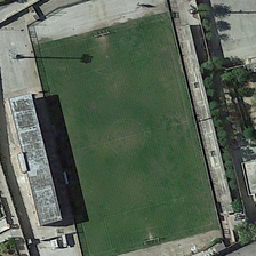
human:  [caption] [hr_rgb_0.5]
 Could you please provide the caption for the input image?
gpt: Here is a pitch of soccer near the big room.

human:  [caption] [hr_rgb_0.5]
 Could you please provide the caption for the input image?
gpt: the football playground has a old rectangular grandstand .

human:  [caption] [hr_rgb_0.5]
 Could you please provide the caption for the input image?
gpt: Soccer fields are built in concrete around buildings and trees.

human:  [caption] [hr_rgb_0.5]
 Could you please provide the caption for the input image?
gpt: The football field is built on concrete, surrounded by buildings and trees.

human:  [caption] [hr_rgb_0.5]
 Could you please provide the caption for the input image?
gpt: There is a football field, next to a large room.